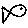
Label: fish